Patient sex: M
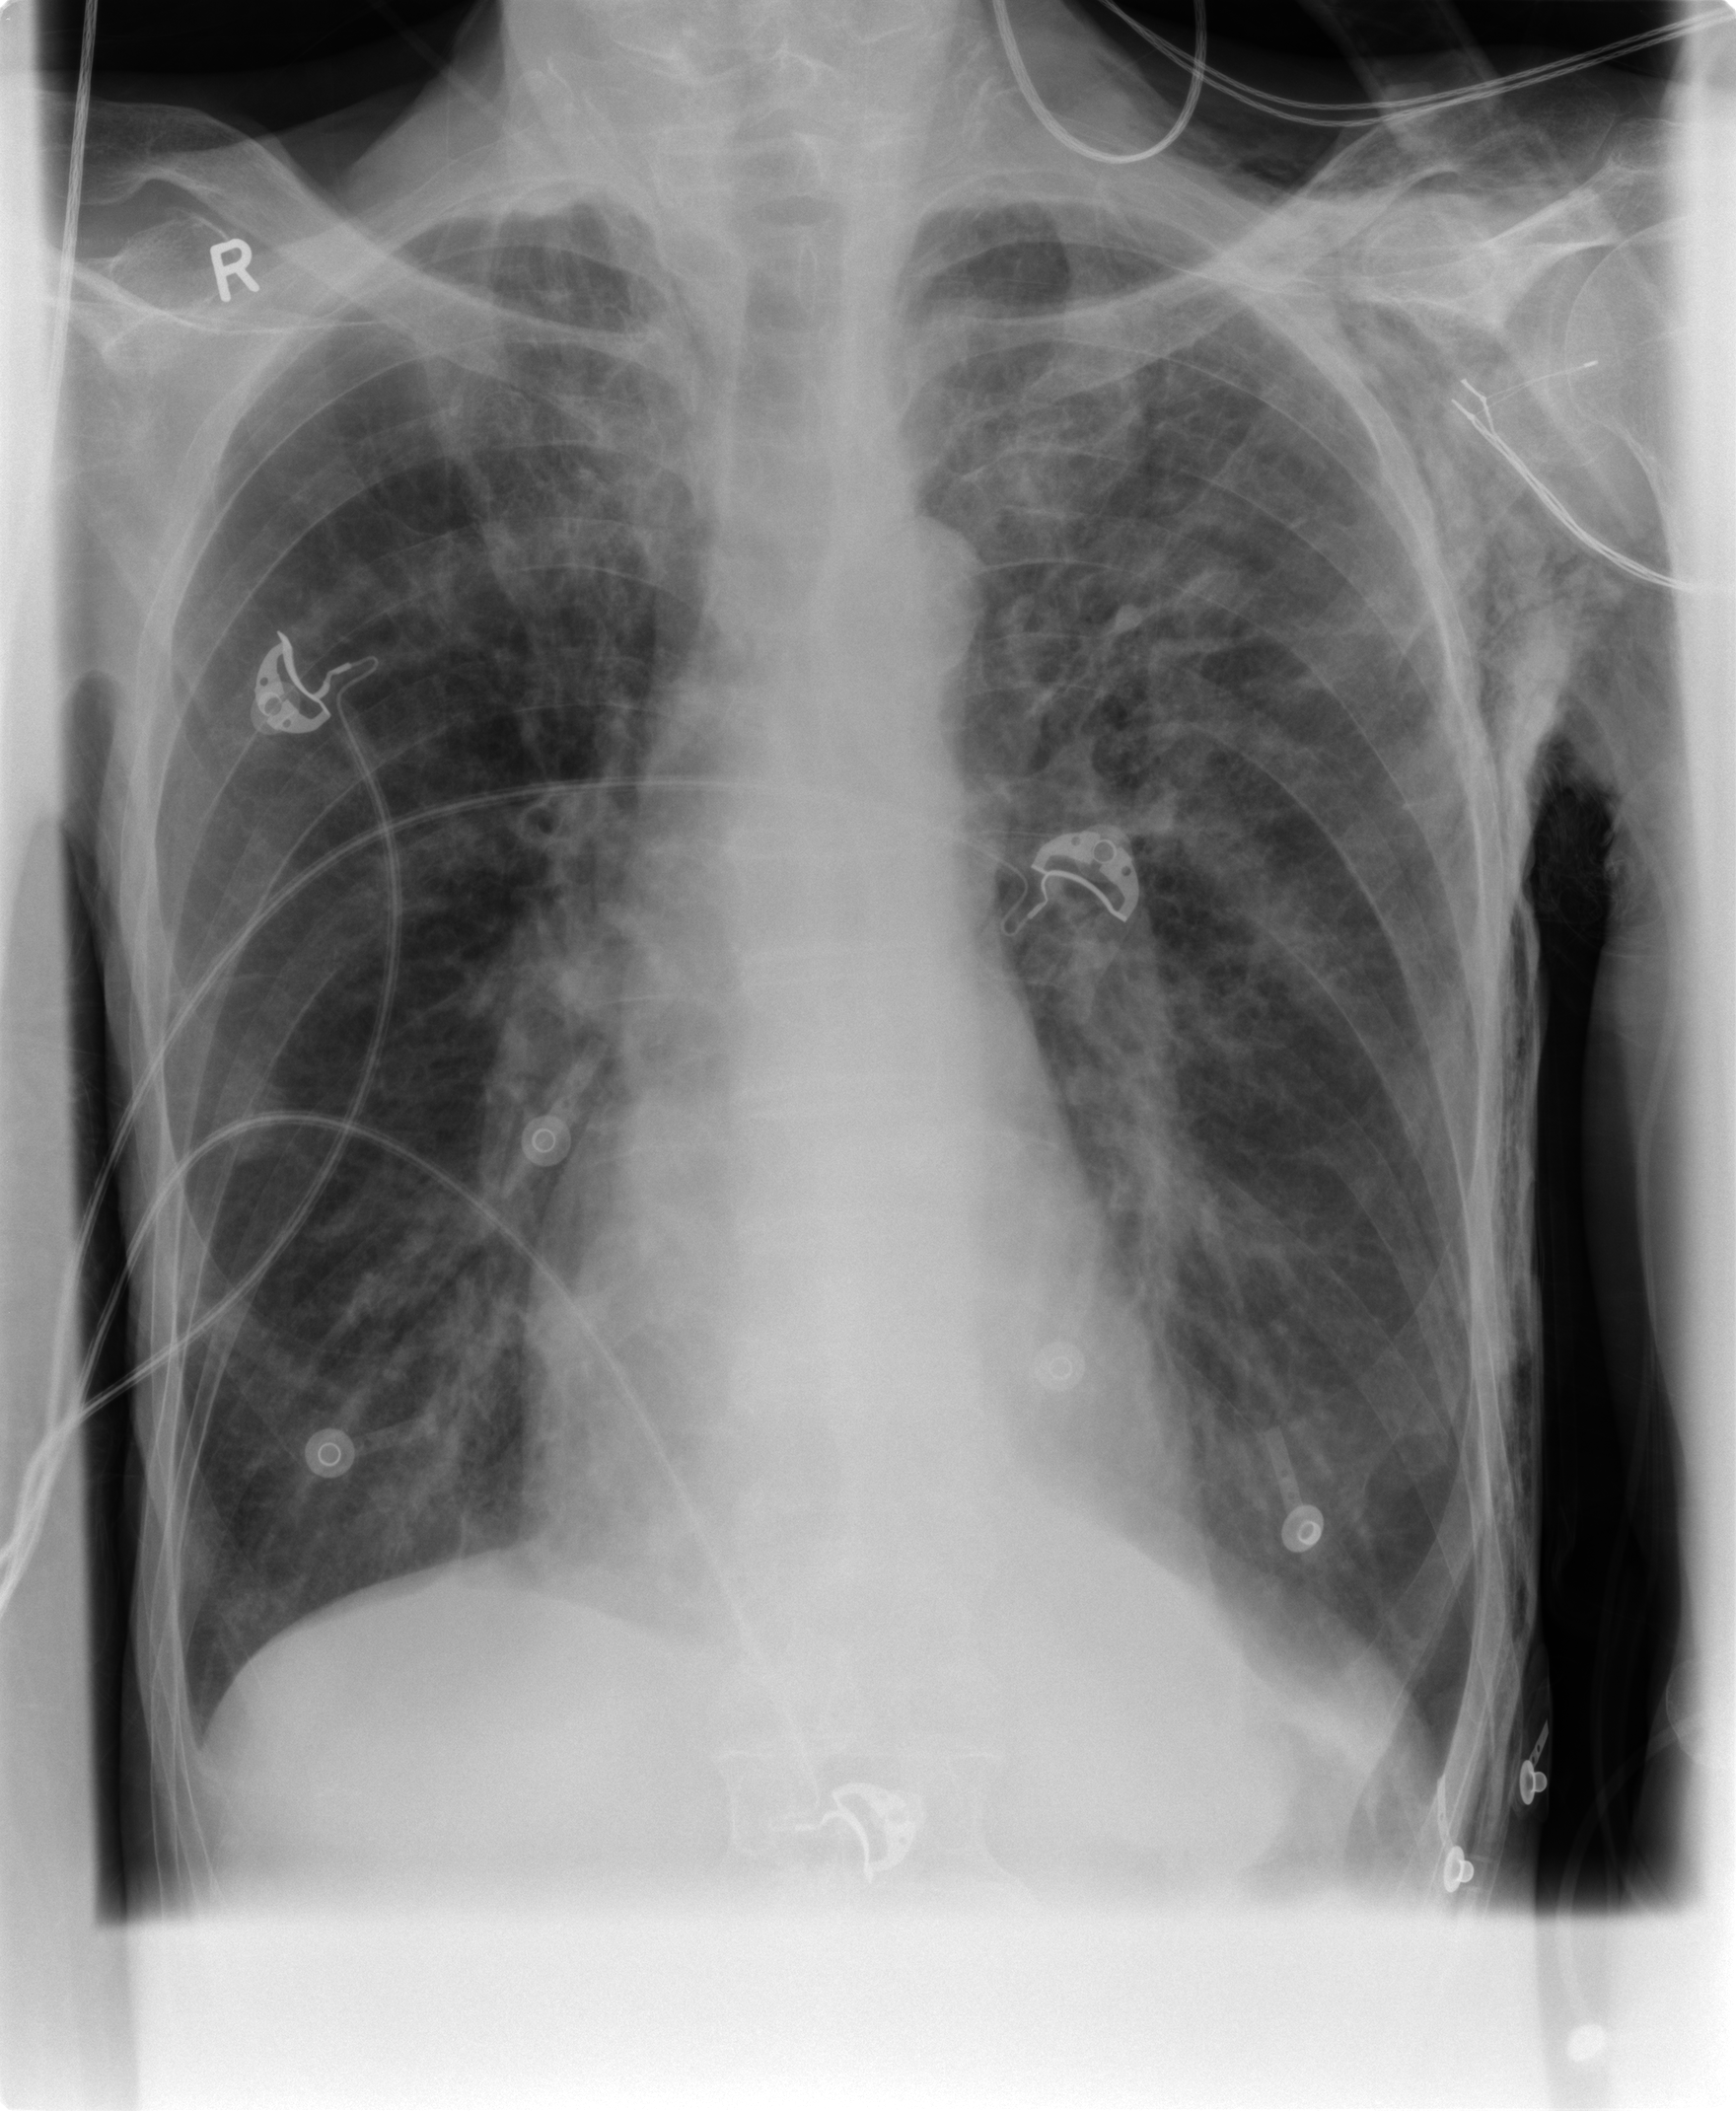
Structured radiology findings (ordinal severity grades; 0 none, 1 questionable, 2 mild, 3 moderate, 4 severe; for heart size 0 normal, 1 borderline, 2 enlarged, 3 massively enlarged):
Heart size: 0
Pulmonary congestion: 0
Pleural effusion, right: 0
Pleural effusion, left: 0
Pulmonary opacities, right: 0
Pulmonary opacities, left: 0
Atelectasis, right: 1
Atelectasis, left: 1